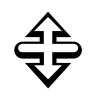
Cursor type: resize_ns
OS/theme: linux-xcursor-pro
Variant: white